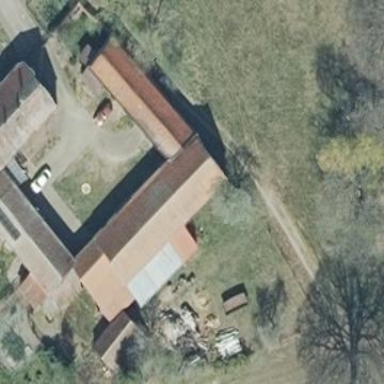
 covered in red roof tiles. The building itself is beige in color."